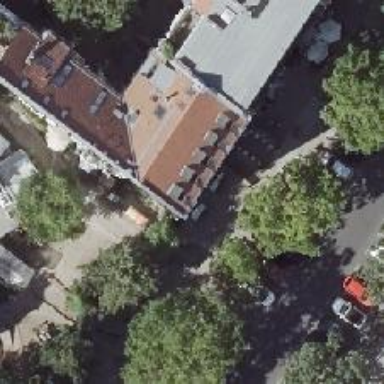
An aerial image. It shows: Restaurant.